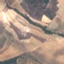
Label: PermanentCrop